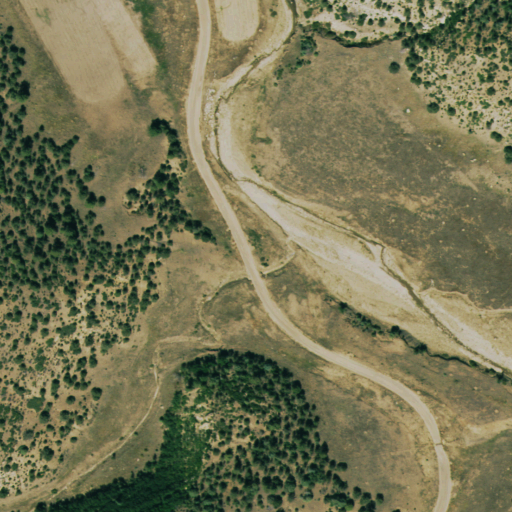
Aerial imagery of valley in Colorado named Little Pine Canyon containing shrub, grassland, evergreen forest, and deciduous forest